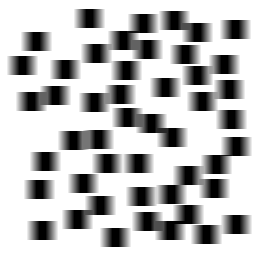
Squares: 48
Triangles: 0
Stars: 0
Total shapes: 48